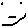
Label: smiley face